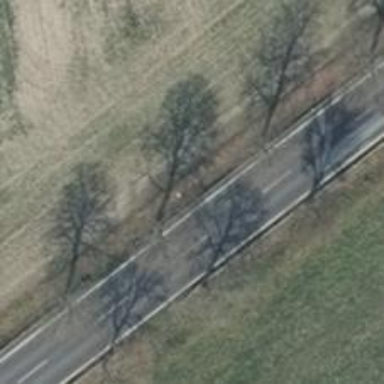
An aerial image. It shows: Deciduous tree with broadleaved leaves.